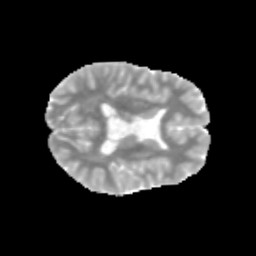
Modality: MD
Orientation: axial
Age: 12
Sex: male
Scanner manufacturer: siemens
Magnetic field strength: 3 T
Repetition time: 3.8 s
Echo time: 0.07 s